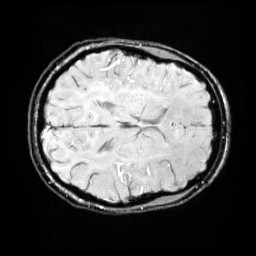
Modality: SWI
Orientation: axial
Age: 13
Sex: female
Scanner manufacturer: siemens
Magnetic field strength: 3 T
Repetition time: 0.027 s
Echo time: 0.02 s